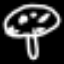
Label: mushroom